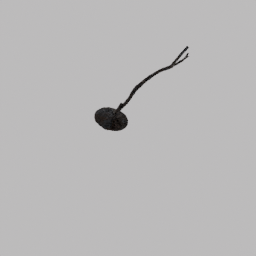
Label: nature